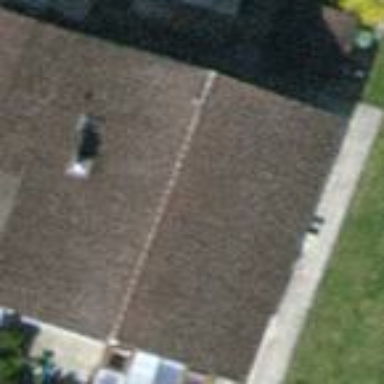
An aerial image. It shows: House with tiled roof.